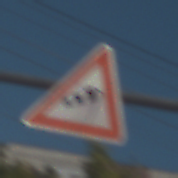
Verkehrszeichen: SeitenwindVonRechts
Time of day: Midday
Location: Outdoor (Urban)
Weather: Clear
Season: NotSpecified
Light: Natural